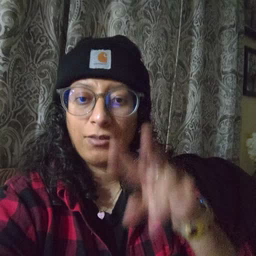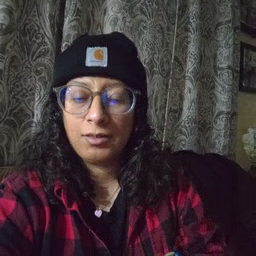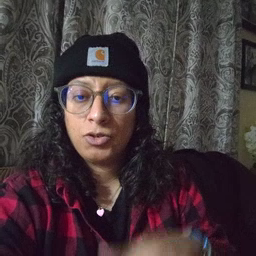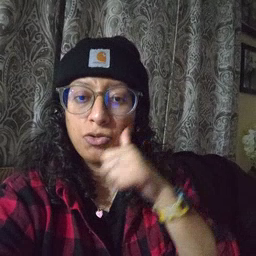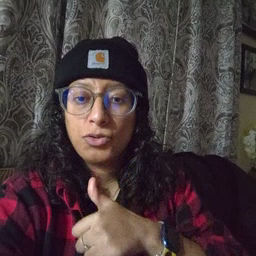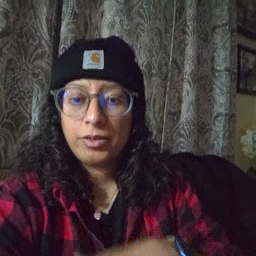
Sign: girl